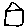
Label: house